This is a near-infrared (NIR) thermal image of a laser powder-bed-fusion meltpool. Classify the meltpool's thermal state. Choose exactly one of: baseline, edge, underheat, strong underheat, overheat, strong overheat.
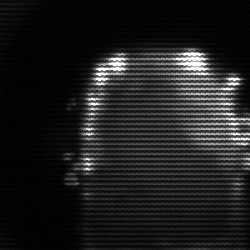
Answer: baseline